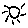
Label: sun